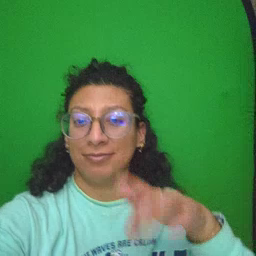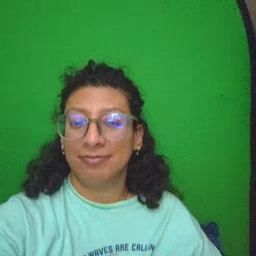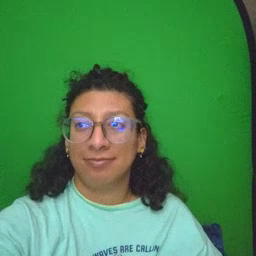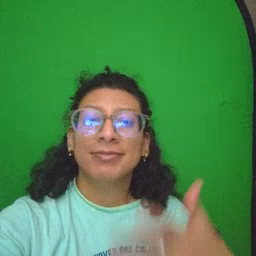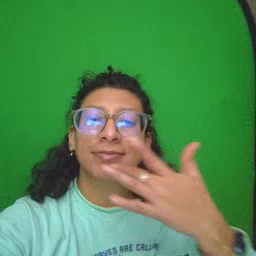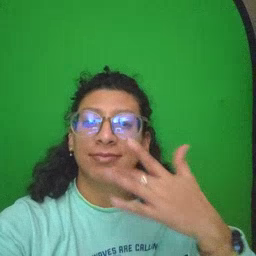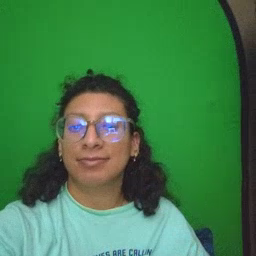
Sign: taste